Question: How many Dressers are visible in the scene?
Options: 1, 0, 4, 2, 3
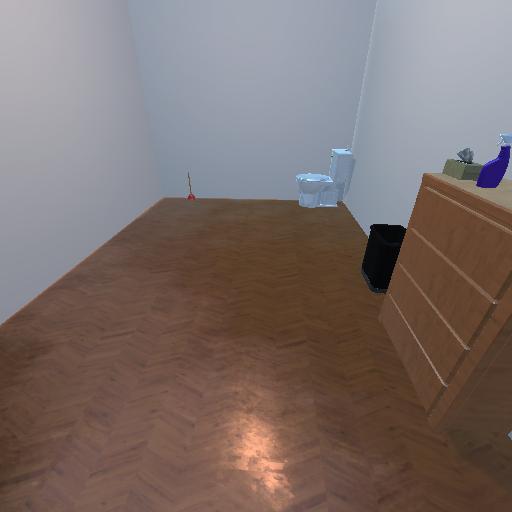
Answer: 1